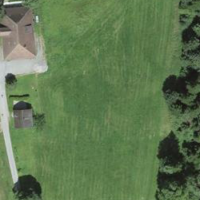
EUNIS habitat code: 24
Species observed at this site:
Sambucus nigra